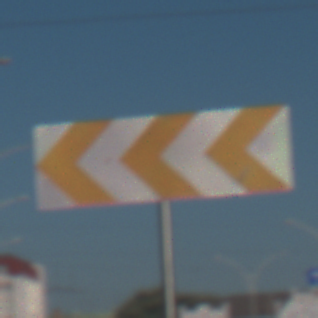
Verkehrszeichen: RichtungstafelnInKurvenGrossRechts
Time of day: MorningAfternoon
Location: Outdoor (Urban)
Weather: Clear
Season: NotSpecified
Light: Natural